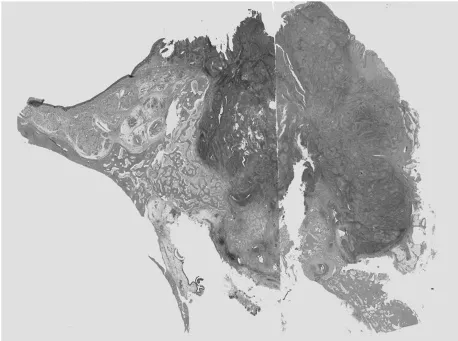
Histopathological observations. (A) The tumor mass was located in the center of the maxilla and extended to the surface epithelium. The epithelium of the maxillary sinus was not involved.
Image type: pathology (masson_trichrome)